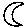
Label: moon